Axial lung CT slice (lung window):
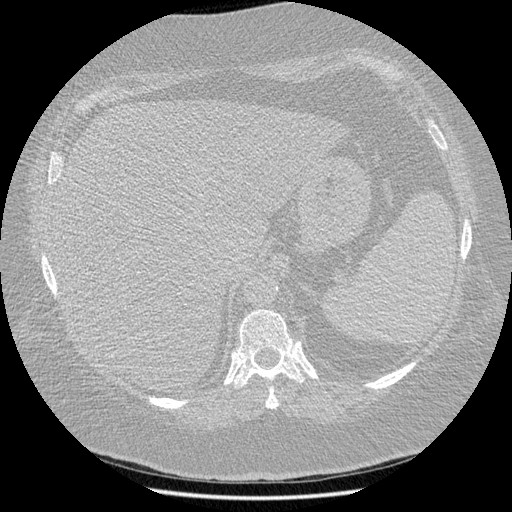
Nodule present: no